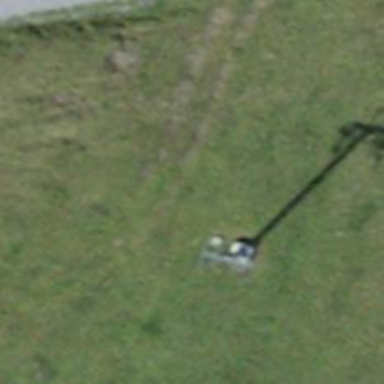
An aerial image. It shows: Pylon used for aerialway.